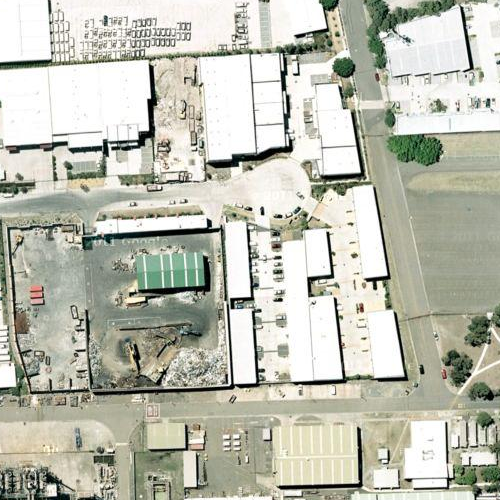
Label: sydney